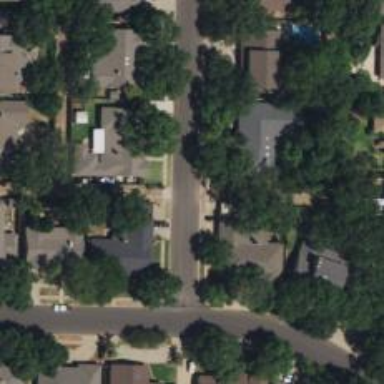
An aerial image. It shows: Alleyway designated as service road.